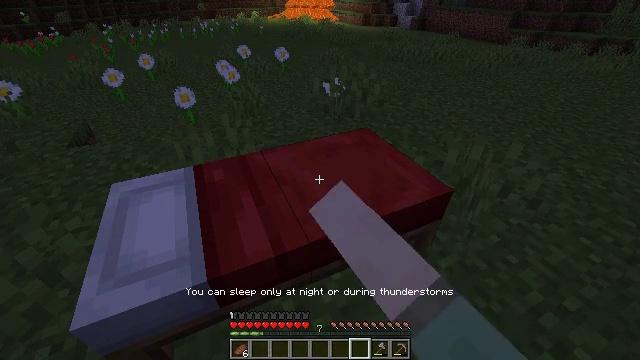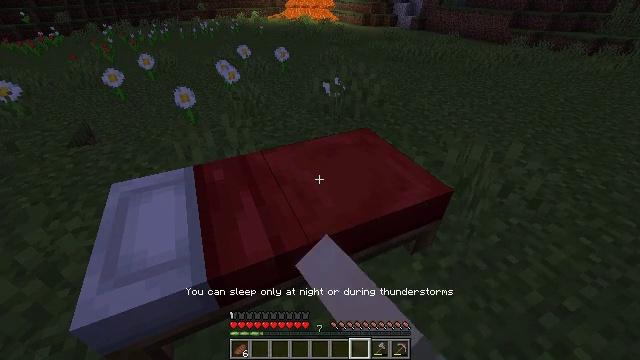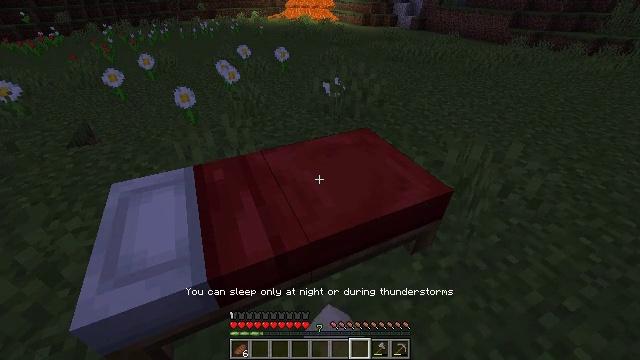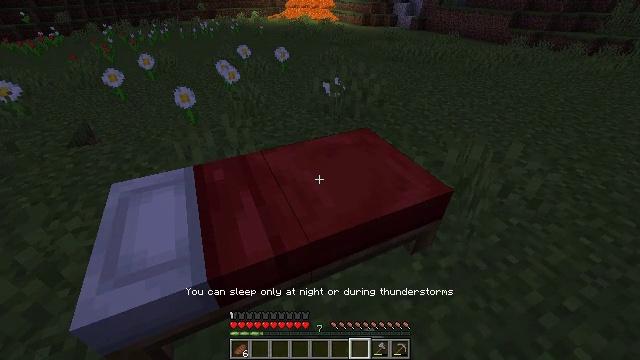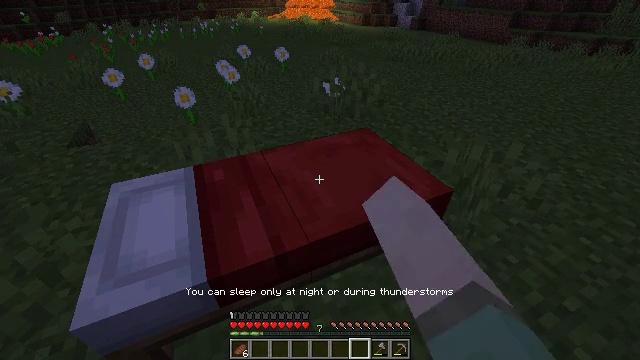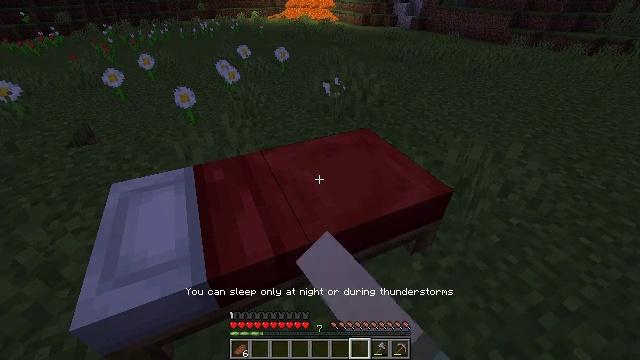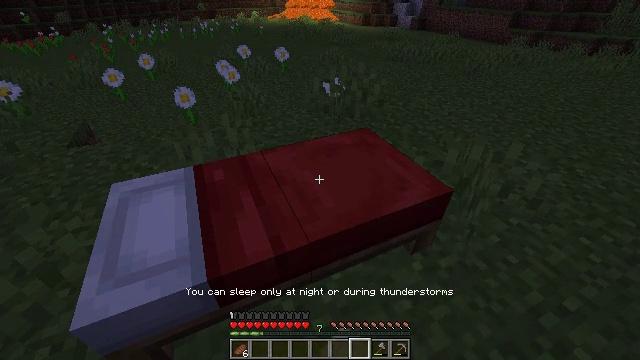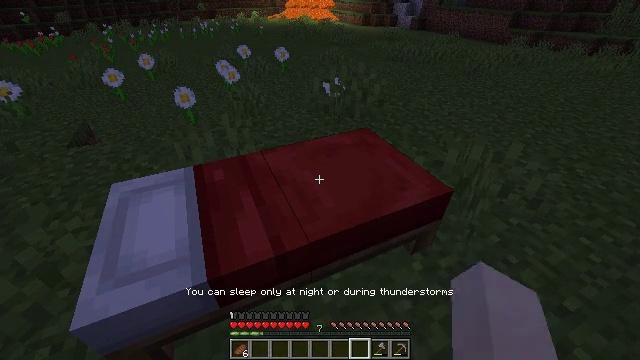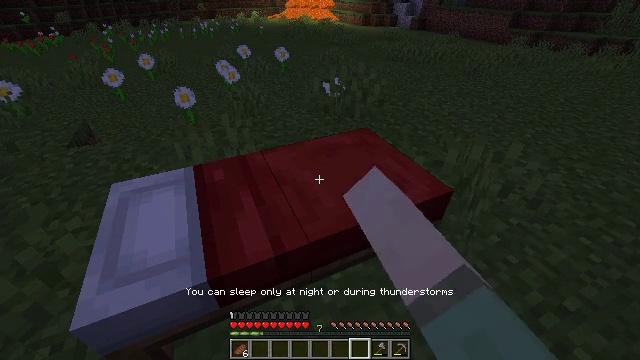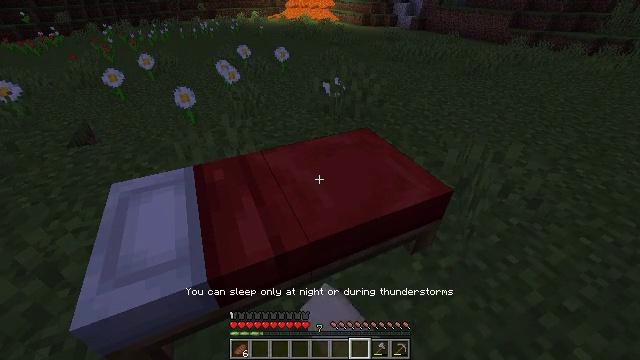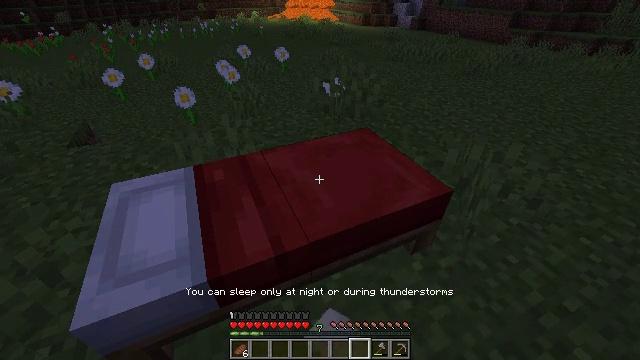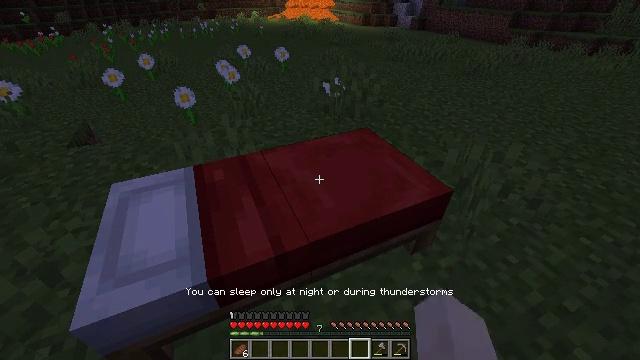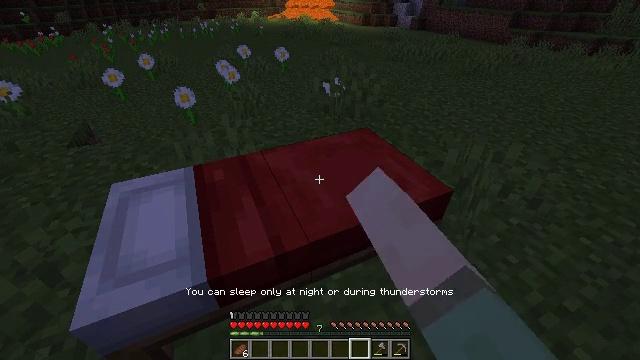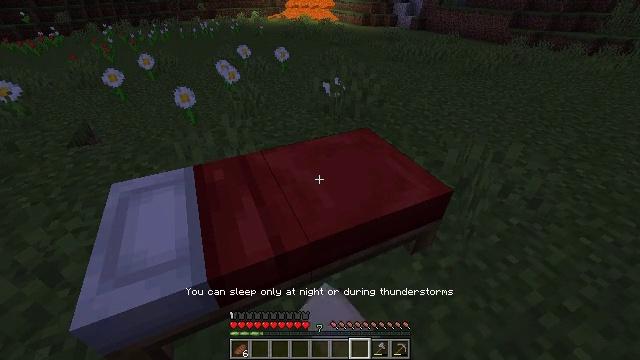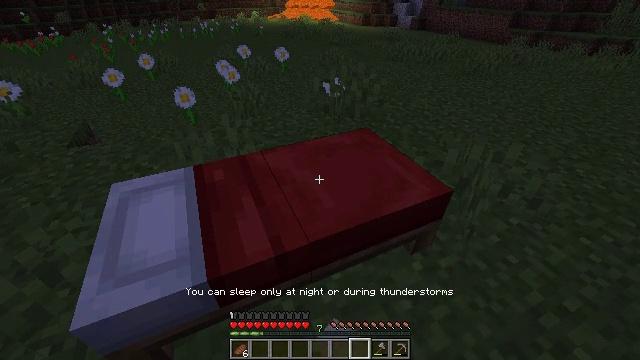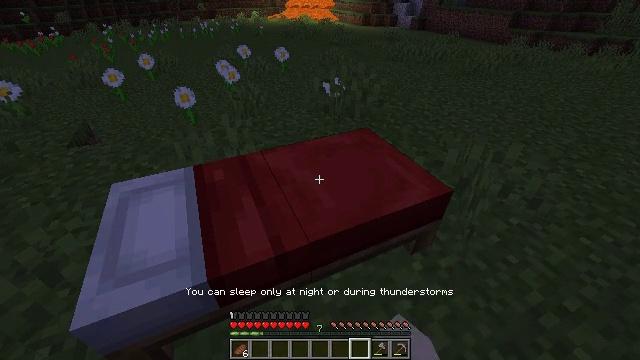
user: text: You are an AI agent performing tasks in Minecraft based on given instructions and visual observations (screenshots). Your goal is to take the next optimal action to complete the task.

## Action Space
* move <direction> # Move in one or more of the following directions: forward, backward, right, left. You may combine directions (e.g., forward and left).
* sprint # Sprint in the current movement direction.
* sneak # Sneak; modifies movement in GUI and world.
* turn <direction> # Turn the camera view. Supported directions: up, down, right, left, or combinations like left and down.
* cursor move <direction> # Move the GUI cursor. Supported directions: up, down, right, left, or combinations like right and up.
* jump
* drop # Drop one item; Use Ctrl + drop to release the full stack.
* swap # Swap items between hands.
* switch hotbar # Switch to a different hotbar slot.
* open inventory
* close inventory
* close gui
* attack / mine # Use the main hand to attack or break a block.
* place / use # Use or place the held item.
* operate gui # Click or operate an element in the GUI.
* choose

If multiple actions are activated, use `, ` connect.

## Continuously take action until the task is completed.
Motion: motion action
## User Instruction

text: Collect the red bed into your inventory.
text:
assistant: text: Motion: use / place
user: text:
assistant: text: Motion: use / place
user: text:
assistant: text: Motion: use / place
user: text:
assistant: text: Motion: use / place
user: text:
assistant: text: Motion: use / place
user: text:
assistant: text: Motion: use / place
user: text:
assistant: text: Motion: use / place
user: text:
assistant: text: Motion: use / place
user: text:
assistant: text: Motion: use / place
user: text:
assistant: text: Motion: use / place
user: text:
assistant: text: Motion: use / place
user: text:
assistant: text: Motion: use / place
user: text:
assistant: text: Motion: use / place
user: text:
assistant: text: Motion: use / place
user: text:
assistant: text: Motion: use / place
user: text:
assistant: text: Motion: use / place
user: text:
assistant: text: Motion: use / place
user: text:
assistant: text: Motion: use / place
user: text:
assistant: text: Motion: use / place
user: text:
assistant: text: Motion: use / place
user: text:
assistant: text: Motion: choose
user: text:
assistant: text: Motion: choose
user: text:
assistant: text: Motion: choose
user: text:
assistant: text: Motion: choose
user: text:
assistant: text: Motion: choose
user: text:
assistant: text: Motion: choose
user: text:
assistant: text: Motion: choose
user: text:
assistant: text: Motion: choose
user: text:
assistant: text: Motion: choose
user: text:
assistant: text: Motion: no_op